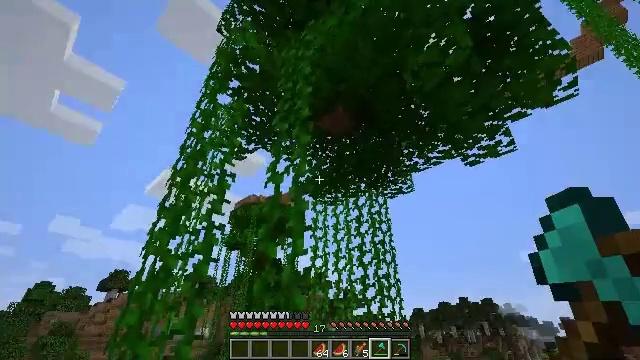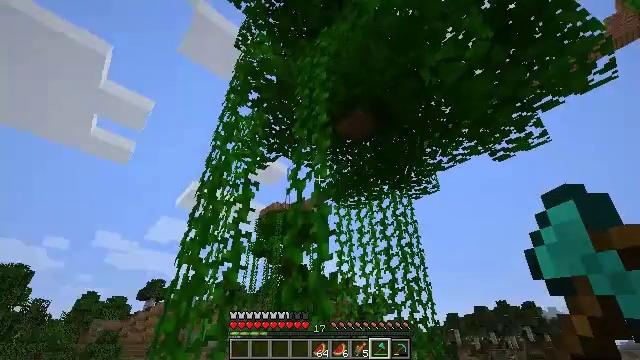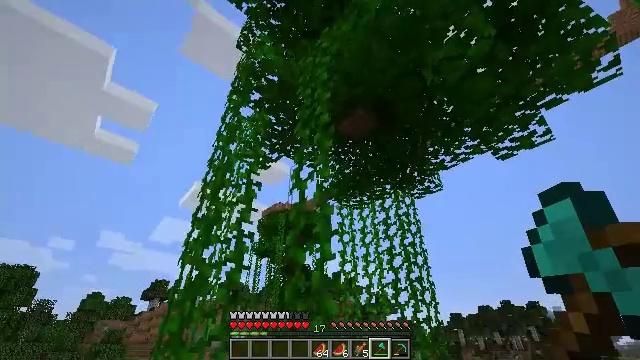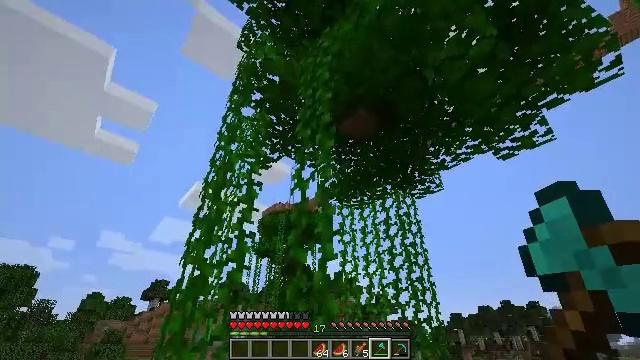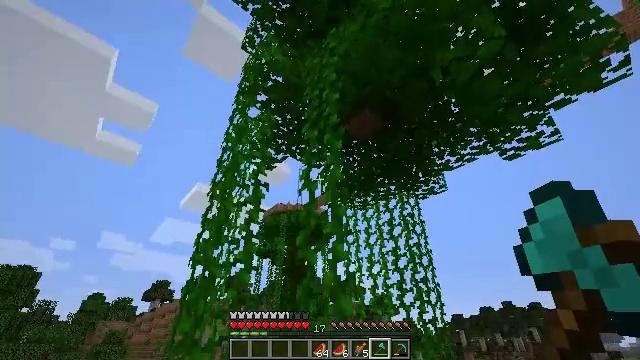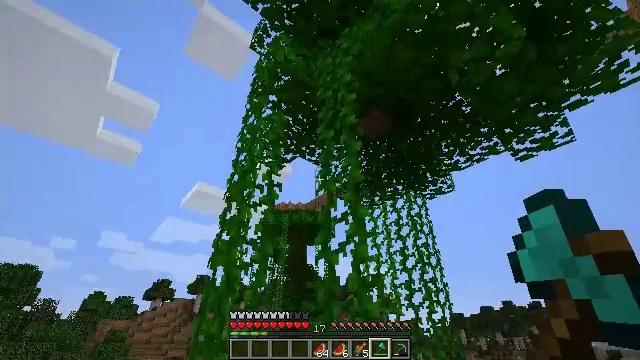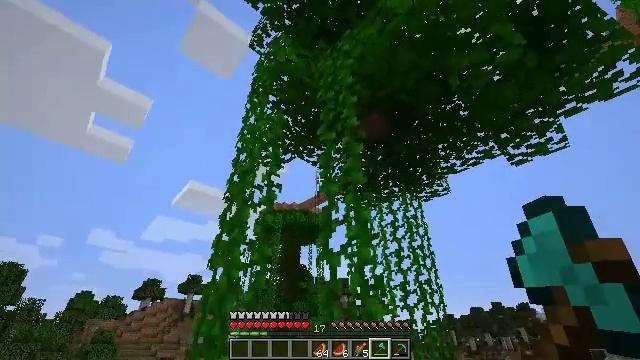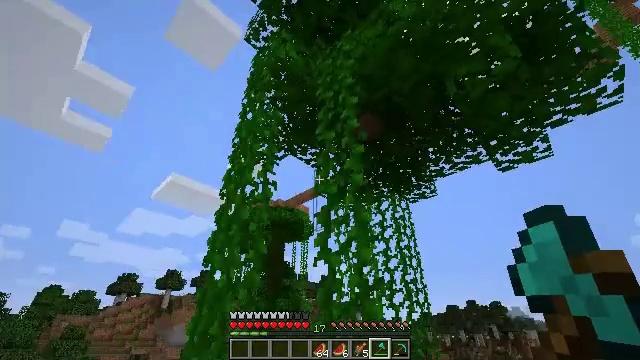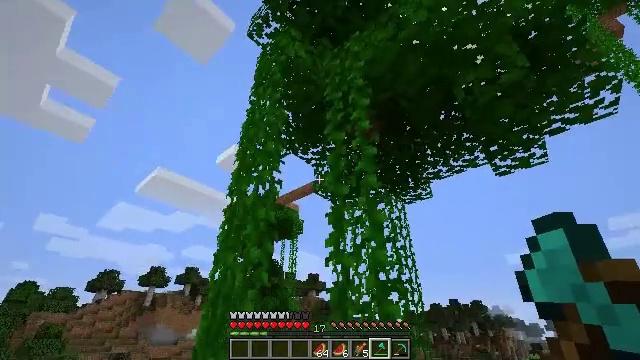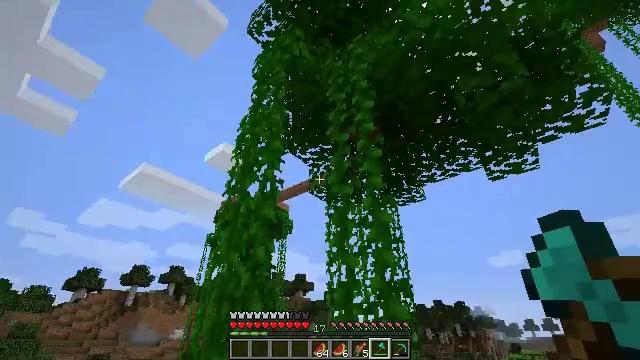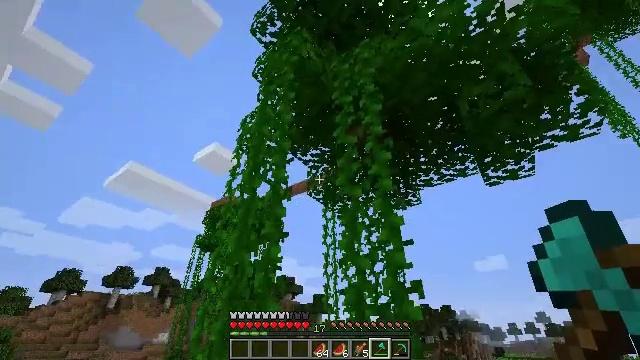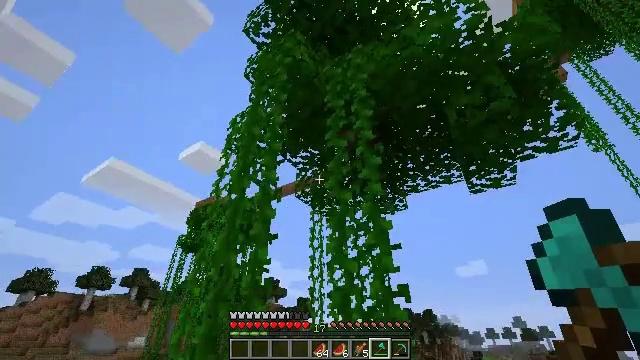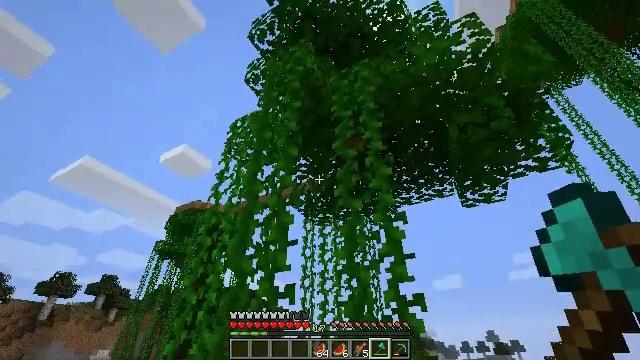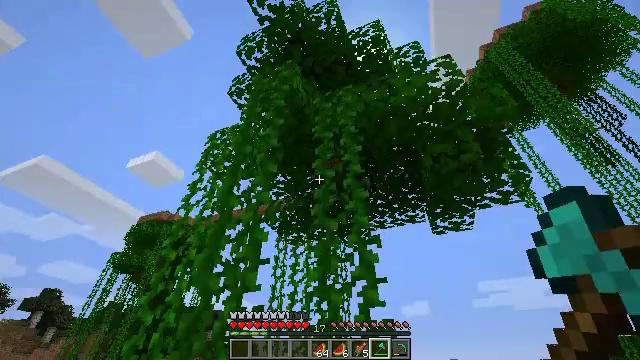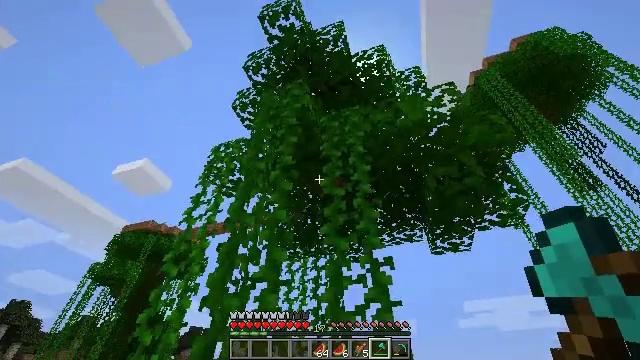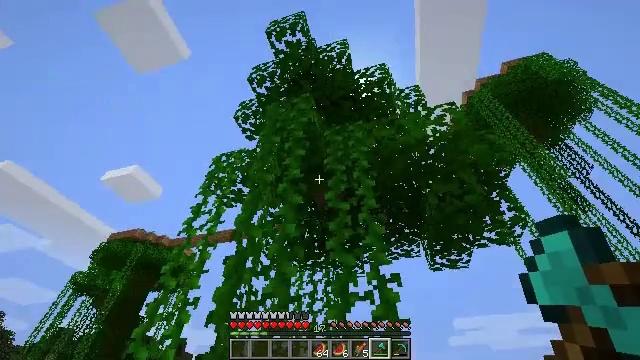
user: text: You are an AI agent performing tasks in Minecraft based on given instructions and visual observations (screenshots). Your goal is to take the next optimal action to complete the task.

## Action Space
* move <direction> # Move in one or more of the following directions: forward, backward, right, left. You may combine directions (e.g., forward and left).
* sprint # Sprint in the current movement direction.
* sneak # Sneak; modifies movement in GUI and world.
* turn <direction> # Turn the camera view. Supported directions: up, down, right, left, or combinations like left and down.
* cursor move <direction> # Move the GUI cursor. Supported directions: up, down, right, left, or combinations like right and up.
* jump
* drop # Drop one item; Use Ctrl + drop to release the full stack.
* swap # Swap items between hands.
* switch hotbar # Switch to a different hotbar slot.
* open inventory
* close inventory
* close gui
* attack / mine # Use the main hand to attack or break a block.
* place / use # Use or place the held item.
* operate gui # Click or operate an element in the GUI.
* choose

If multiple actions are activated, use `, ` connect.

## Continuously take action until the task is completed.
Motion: motion action
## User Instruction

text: Gather jungle leaves from the tree.
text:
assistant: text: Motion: turn left and up
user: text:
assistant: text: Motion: no_op
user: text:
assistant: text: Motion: move left
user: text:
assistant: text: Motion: move left
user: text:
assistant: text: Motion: move left
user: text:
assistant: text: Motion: move left, turn right
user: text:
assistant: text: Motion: move left, turn right
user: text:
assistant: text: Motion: move left, turn right
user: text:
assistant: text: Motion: move left, turn right
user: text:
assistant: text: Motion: move left, turn right
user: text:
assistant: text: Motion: move left, turn right
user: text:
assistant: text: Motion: move left, turn right and up
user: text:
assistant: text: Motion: move left, turn right and up
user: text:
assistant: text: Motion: move left, turn right and up
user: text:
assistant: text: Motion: move left, turn right and up
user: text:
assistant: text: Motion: move left, turn right and up
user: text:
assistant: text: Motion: move left, turn right and up
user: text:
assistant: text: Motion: move left, turn right and up
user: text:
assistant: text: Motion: move left, turn right
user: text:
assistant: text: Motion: turn right
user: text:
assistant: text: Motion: no_op
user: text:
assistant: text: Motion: no_op
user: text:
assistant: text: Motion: no_op
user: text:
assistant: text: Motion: no_op
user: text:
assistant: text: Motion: no_op
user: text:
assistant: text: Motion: no_op
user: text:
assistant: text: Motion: no_op
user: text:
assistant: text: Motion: turn left and down
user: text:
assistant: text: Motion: turn left and down
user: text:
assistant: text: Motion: turn left and down